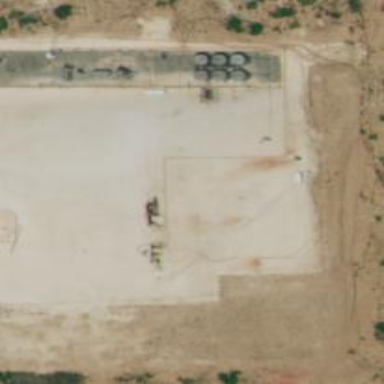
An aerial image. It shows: Petroleum well that is man-made.